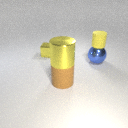
large blue metal sphere in front of small yellow metal cube